This grayscale texture is a bearing vibration snapshot reshaped row-by-row into a square image. What is the most likely bearing condition (normal, inner_race, outer_race, ball)?
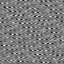
Answer: outer_race